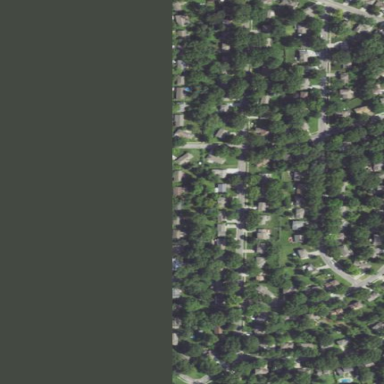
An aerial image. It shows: Residential area composed of single-family homes.